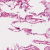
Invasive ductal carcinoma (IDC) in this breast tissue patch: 0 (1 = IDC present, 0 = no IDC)